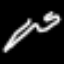
Label: fork